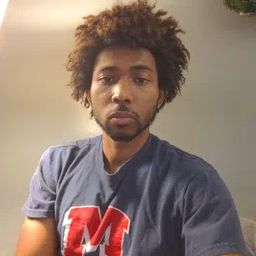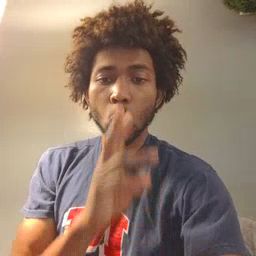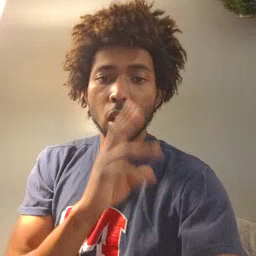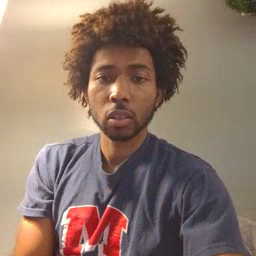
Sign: water